Interaction volume radius: 10 \u00c5
Interaction volume height: 15 \u00c5
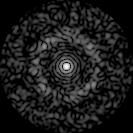
Disorder parameter: 0.8244